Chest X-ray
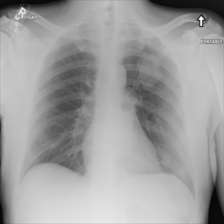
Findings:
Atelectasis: negative
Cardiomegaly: negative
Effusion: negative
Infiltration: negative
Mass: negative
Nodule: negative
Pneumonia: negative
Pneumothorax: negative
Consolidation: negative
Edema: negative
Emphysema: negative
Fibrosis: negative
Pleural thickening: negative
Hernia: negative